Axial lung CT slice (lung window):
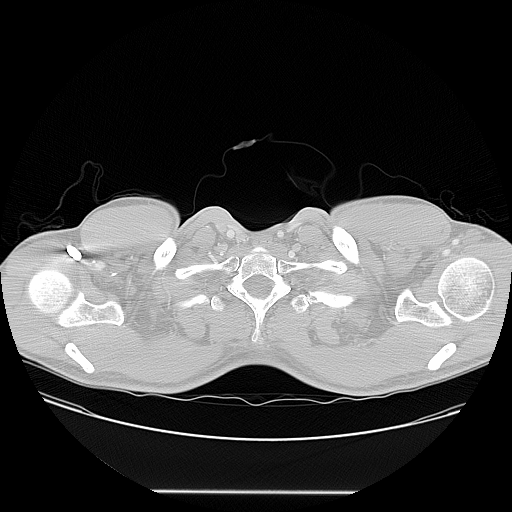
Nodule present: no